Question:
I have an array of images and must be scrolled horizontally which i could manage, But in each image the description of the image but be scrolled upwards above the image something like i shown in the image. How it is possible?
Thanx
Jacu
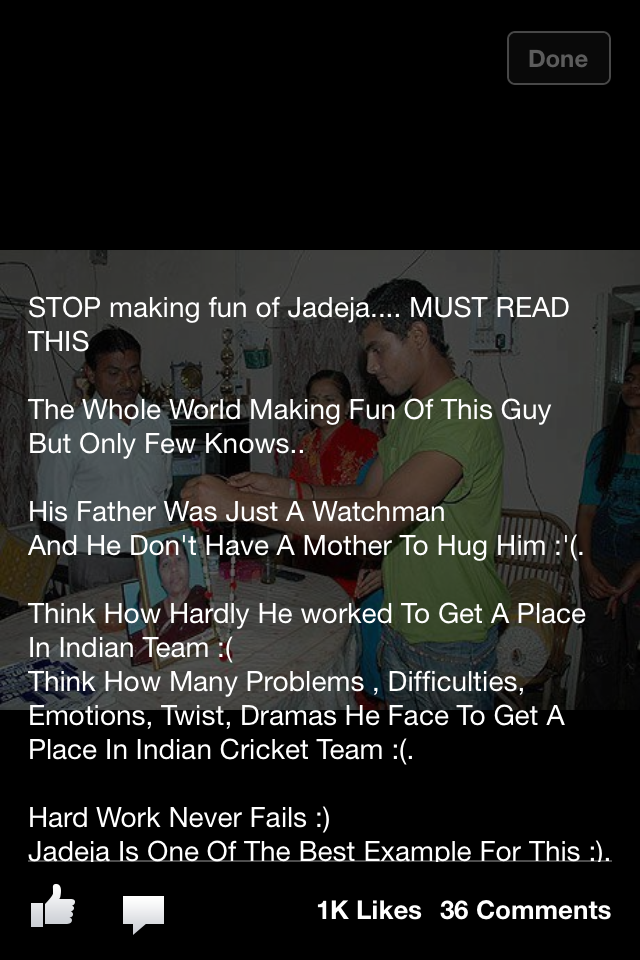
Answer: Use a (horizontal) UIScrollView that contains UIView's. Each of the UIView's then contains an UIImageView, and another (vertical) UIScrollView that contains the UITextView's.
Make sure that:
- - - -
By the way, if the text is not editable, then you'll be better off using UILabel instead of UITextView